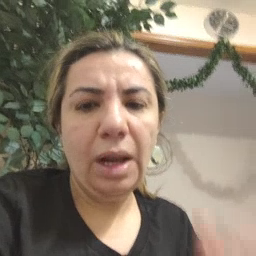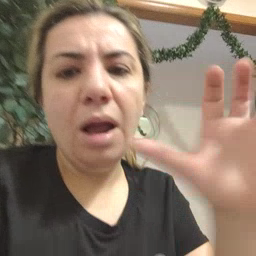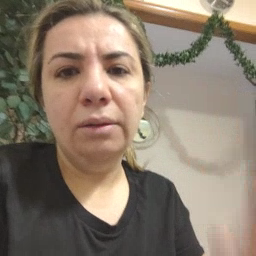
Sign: hot